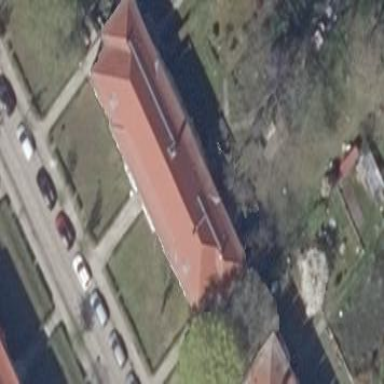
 featuring hipped roof made of red roof tiles."